Question: This falls under "a software algorithm" from stackoverflow.com/help/on-topic, in this case, a software algorithm to add an item to a unsorted array list.
This is chart we made in class about the runtimes of operations on different data structures

The one I want to focus on is inserting a value into a unsorted array list. Here is our code for doing so
'''
public void insert(E value) {
insertAtIndex(size, value);
}
public void insertAtIndex(int index, E value) {
if (index < 0 || index > size) {
throw new IndexOutOfBoundsException("index: " + index);
}
if (size == 0) {
ListNode<E> newNode = new ListNode<E>(value);
front = back = newNode;
}
else {
if (index == 0) {
ListNode<E> newNode = new ListNode<E>(value, front);
front = newNode;
}
else {
ListNode<E> current = nodeAt(index - 1);
ListNode<E> newNode = new ListNode<E>(value, current.next);
current.next = newNode;
if (index == size) {
back = newNode;
}
}
}
size++;
}
private ListNode<E> nodeAt(int index) {
ListNode<E> current = front;
for (int i = 1; i <= index; i++) {
current = current.next;
}
return current;
}
'''
When you do runtime analysis on the insert method, isn't it just O(n), not O(1) or O(n)? I get how the insert method could run in O(1). If size == 0, you just do one two quick operations, creating the new node, and assigning it to front.
However in terms of the runtime analysis, <URL>.
Because of this won't the whole insertAtIndex and insert methods run in O(n), not O(1)? From what I see in the chart, O(1) would be interpreted as a correct possibility. But from that analysis, O(n) should be the only possibility.
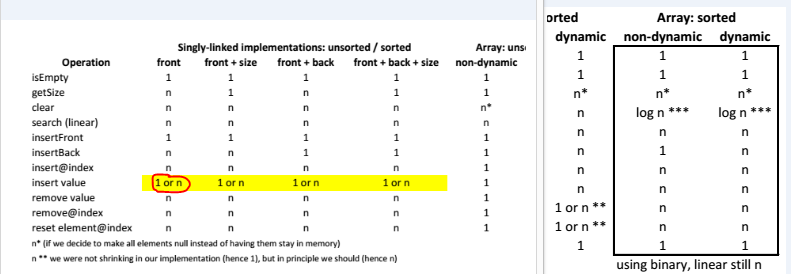
Answer: Yes, your insert code runs in O(n). To run in O(1) it should insert at index 0 rather than at the end of the list.
In general, the statement that something can be done in O(f) is not a statement that every implementation is O(f) but rather than an optimal implementation is O(f).
The second confusion that you have is about the entries "O(1) or O(n)" in the table. They correspond to the linked list being unsorted (so an insert can insert at index 0) or sorted (so an insert has to find the correct insertion point).